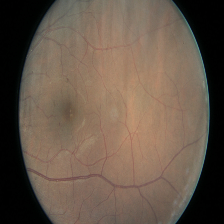
Diabetic retinopathy grade: Moderate